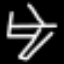
Label: airplane